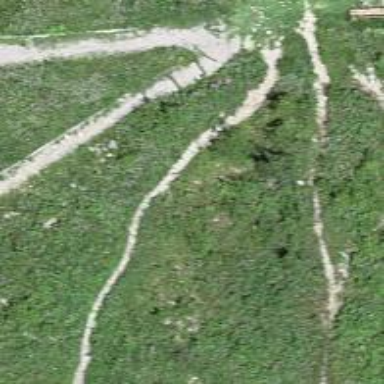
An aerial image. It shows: Path with excellent visibility for trail.